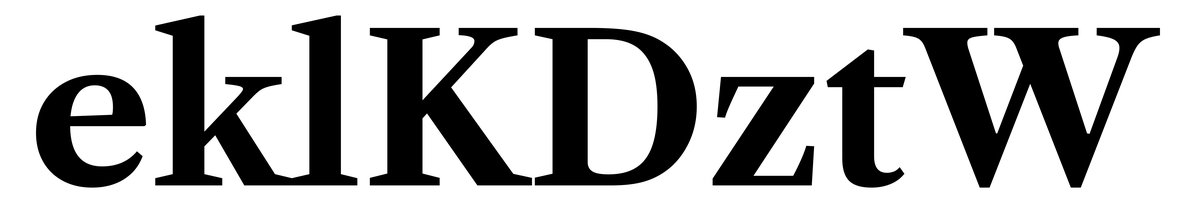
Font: LibreCaslonText_Bold